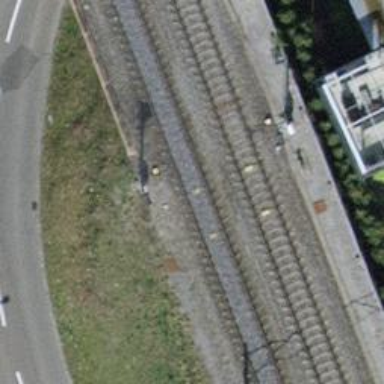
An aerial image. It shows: Railway signal.